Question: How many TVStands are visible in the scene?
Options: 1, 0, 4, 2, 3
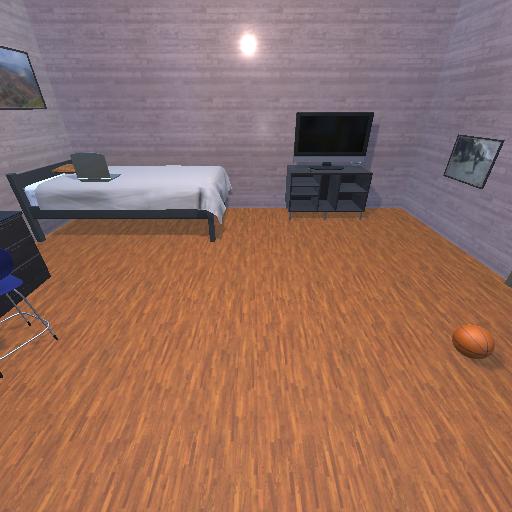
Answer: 1